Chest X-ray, PA view. Patient: 43 years old, sex M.
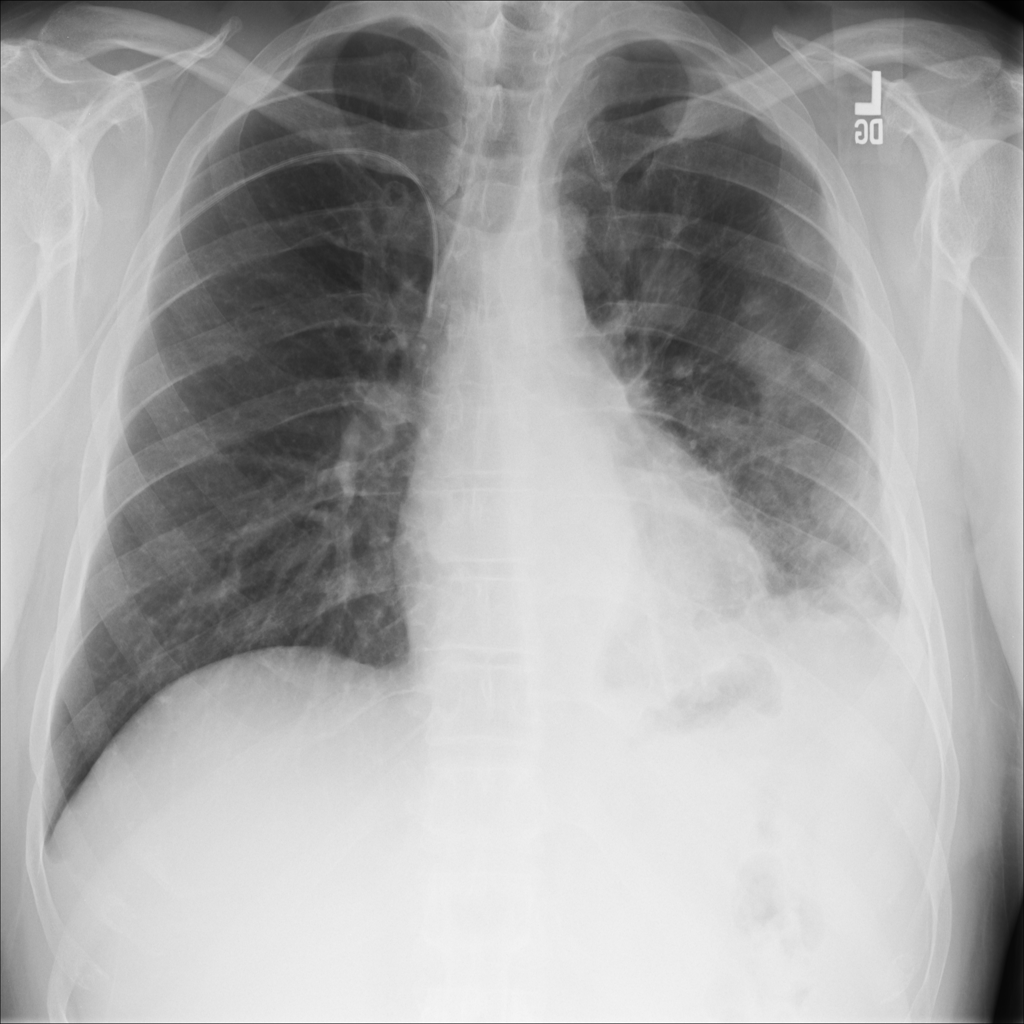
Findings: Atelectasis, Consolidation, Effusion, Mass, Nodule